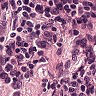
Metastatic tissue present: no